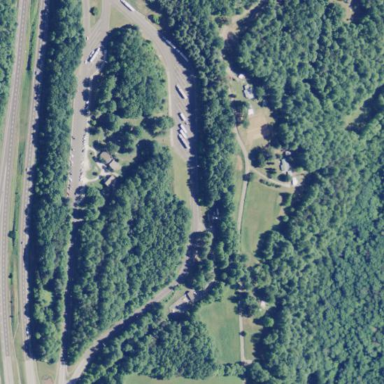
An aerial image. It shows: Rest area on the road.